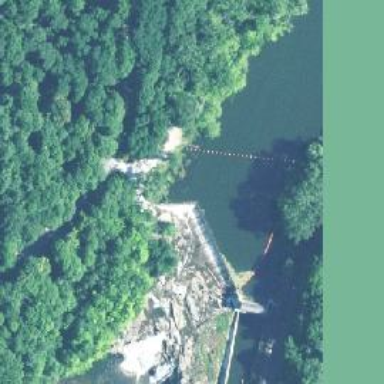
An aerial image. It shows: Dam across waterway.